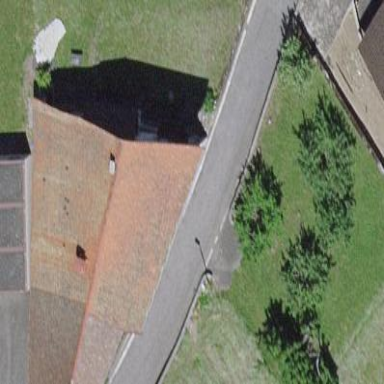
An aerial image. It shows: Building with gabled roof made of tiles. The roof is oriented along the building.